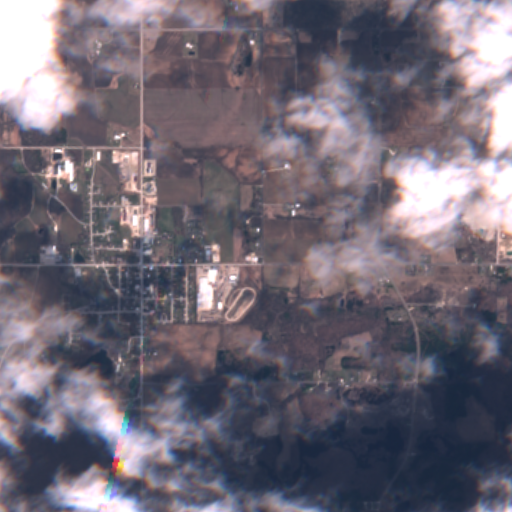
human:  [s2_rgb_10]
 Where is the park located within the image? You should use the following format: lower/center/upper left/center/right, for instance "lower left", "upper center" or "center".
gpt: The park is located in the center left of the image.
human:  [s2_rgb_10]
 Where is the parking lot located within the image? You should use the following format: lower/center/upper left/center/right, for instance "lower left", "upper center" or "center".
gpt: The parking lot is located in the center left of the image.
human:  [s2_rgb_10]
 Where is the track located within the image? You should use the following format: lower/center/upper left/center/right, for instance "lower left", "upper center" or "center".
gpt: There is no track in the image.